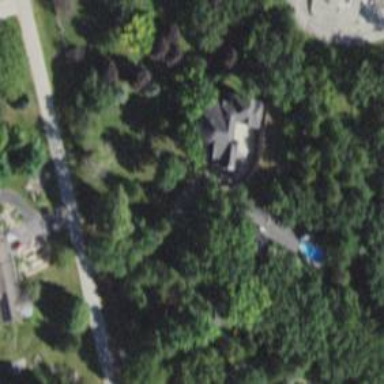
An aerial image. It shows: Driveway.